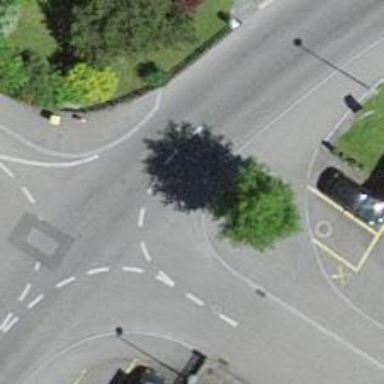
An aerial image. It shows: Zebra crossing on the road.